Interaction volume radius: 5 \u00c5
Interaction volume height: 40 \u00c5
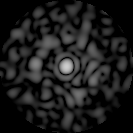
Disorder parameter: 0.8418